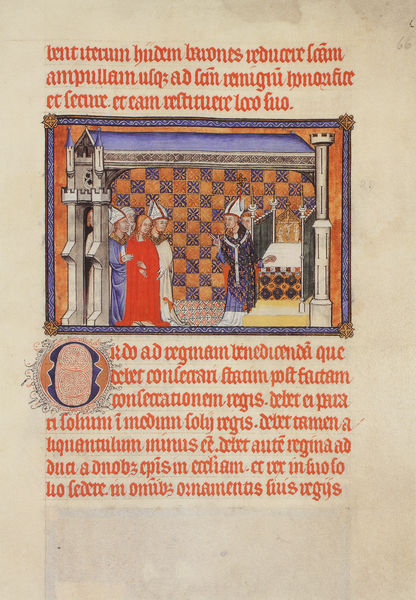
Titel: Buch zur Krönung Charles V von Frankreich/ Coronation Book of Charles V of France
Institution: British Library
Schlagwörter: blau, umhang, menschen, frau, kariert, männer, dach, gebäude, rot, muster, schachbrettmuster, rahmen, kirche, geistlicher, gewand, turm, schrift, bischof, papst, bett, zinnen, buch, burg, türme, illustration, text, buchseite, mittelalter, bischöfe, geistliche, mitra, mönche, ornat, latein, lateinisch, buchillustration, buchmalerei, manuskript, illumination, bibelillustration, buchkunst, gotische minuskel, lateinische handschrift, marienikonographie, sutterlin, illuminierte handschrift